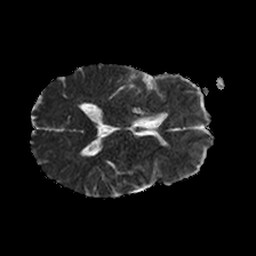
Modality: ADC
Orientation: axial
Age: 57
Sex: female
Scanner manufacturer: philips
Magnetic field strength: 1.5 T
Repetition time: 3.4 s
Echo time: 0.06922 s